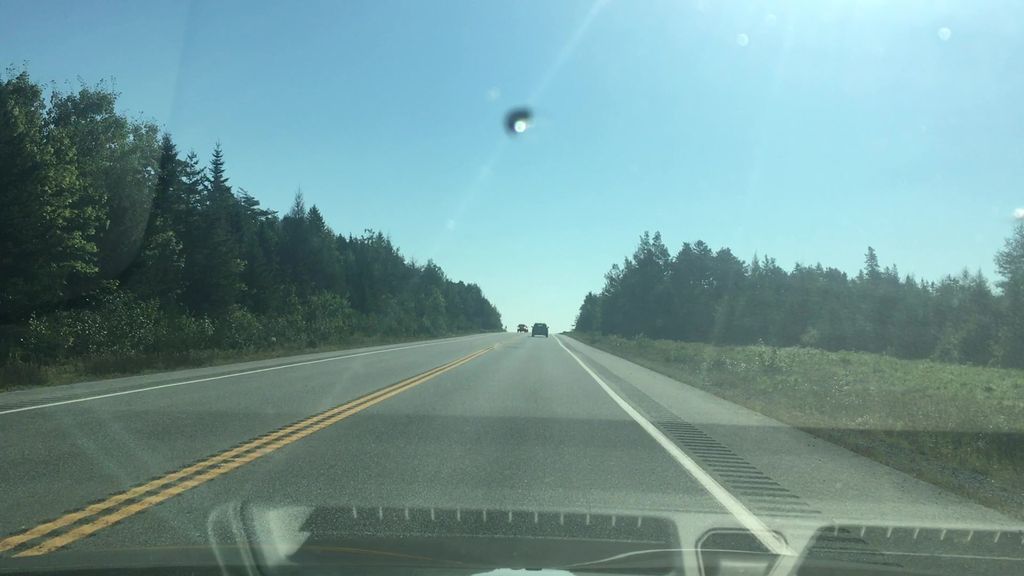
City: halifax